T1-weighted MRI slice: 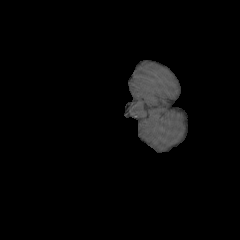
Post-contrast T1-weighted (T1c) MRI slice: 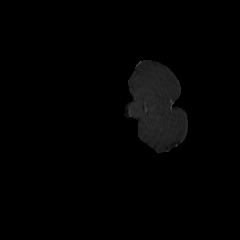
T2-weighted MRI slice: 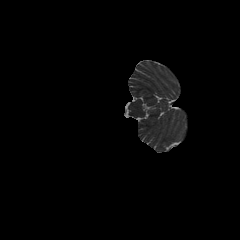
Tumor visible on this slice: no